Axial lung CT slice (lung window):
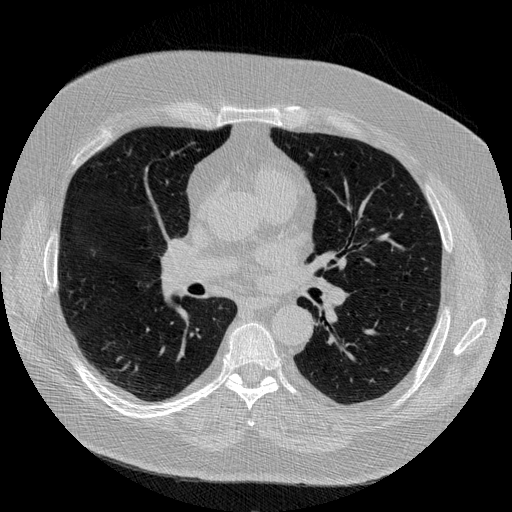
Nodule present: no